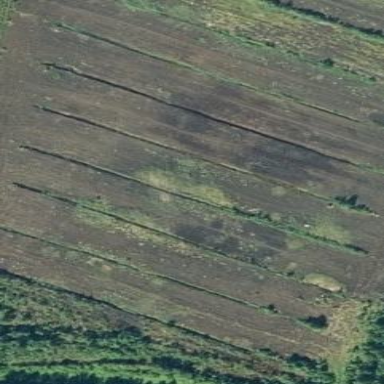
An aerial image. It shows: Peat cutting area.